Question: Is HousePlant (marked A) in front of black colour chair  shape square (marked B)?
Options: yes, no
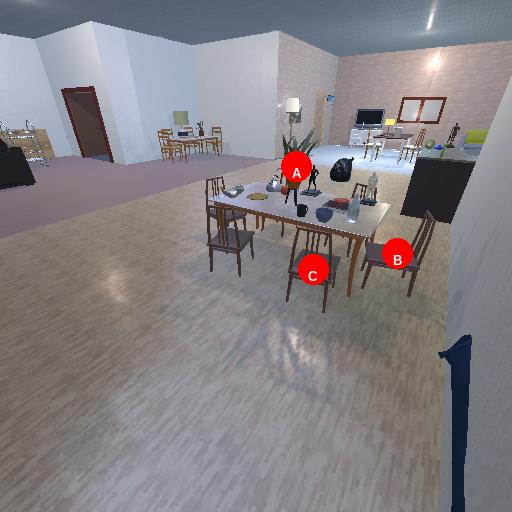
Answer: yes